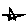
Label: star